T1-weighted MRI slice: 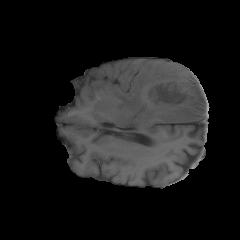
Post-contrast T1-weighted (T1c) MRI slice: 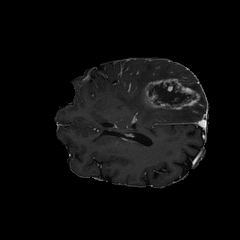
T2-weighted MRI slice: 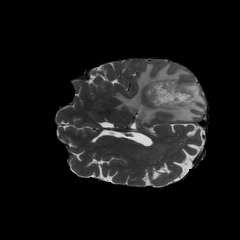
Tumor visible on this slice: yes